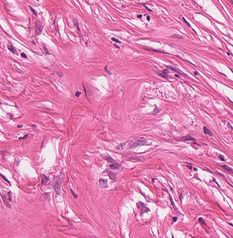
Tumor epithelial tissue: no
Tumor-associated stroma tissue: yes
Normal tissue: no